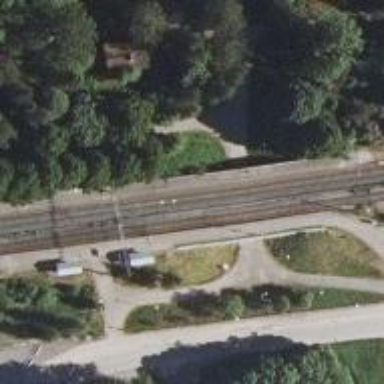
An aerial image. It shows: Bridge with continuous railway tracks that are electrified through contact line.